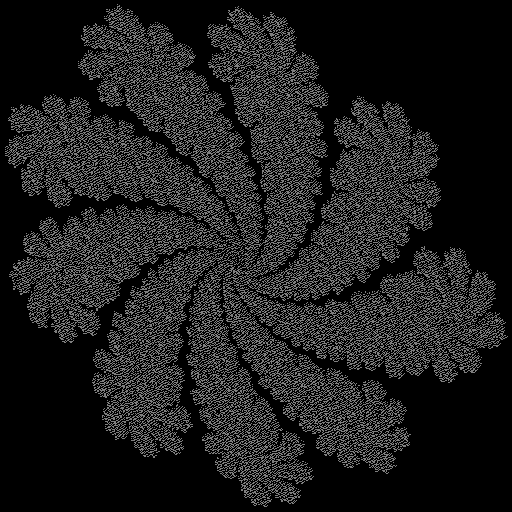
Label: flower